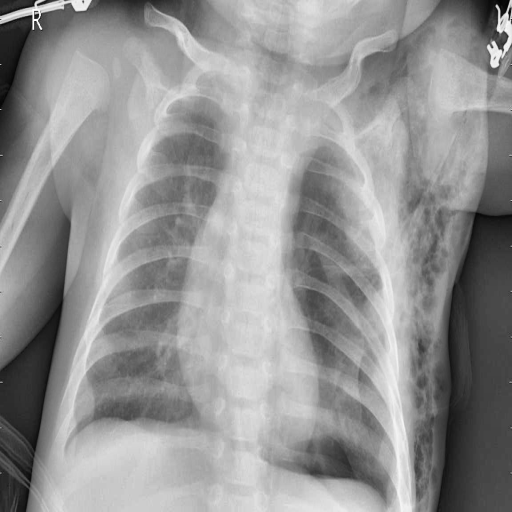
Finding: PNEUMONIA